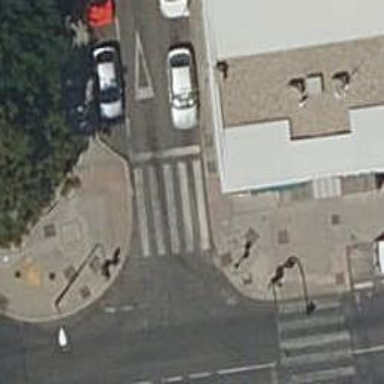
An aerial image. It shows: Crossing with traffic lights.